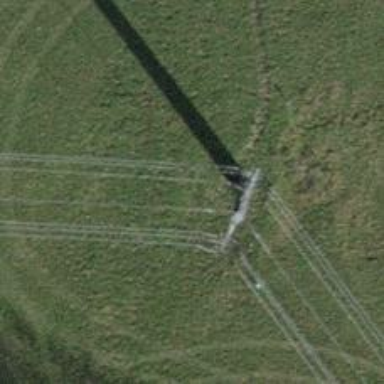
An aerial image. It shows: Power tower.